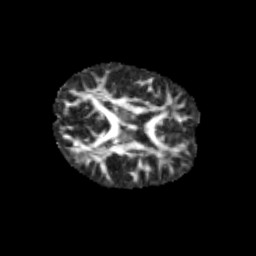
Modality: FA
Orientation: axial
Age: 13
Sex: male
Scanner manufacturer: siemens
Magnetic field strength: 3 T
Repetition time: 3.8 s
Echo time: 0.07 s